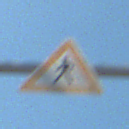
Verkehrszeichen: FussgaengerRechts
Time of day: Midday
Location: Outdoor (Urban)
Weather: Clear
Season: NotSpecified
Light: Natural